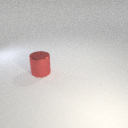
large red metal cylinder